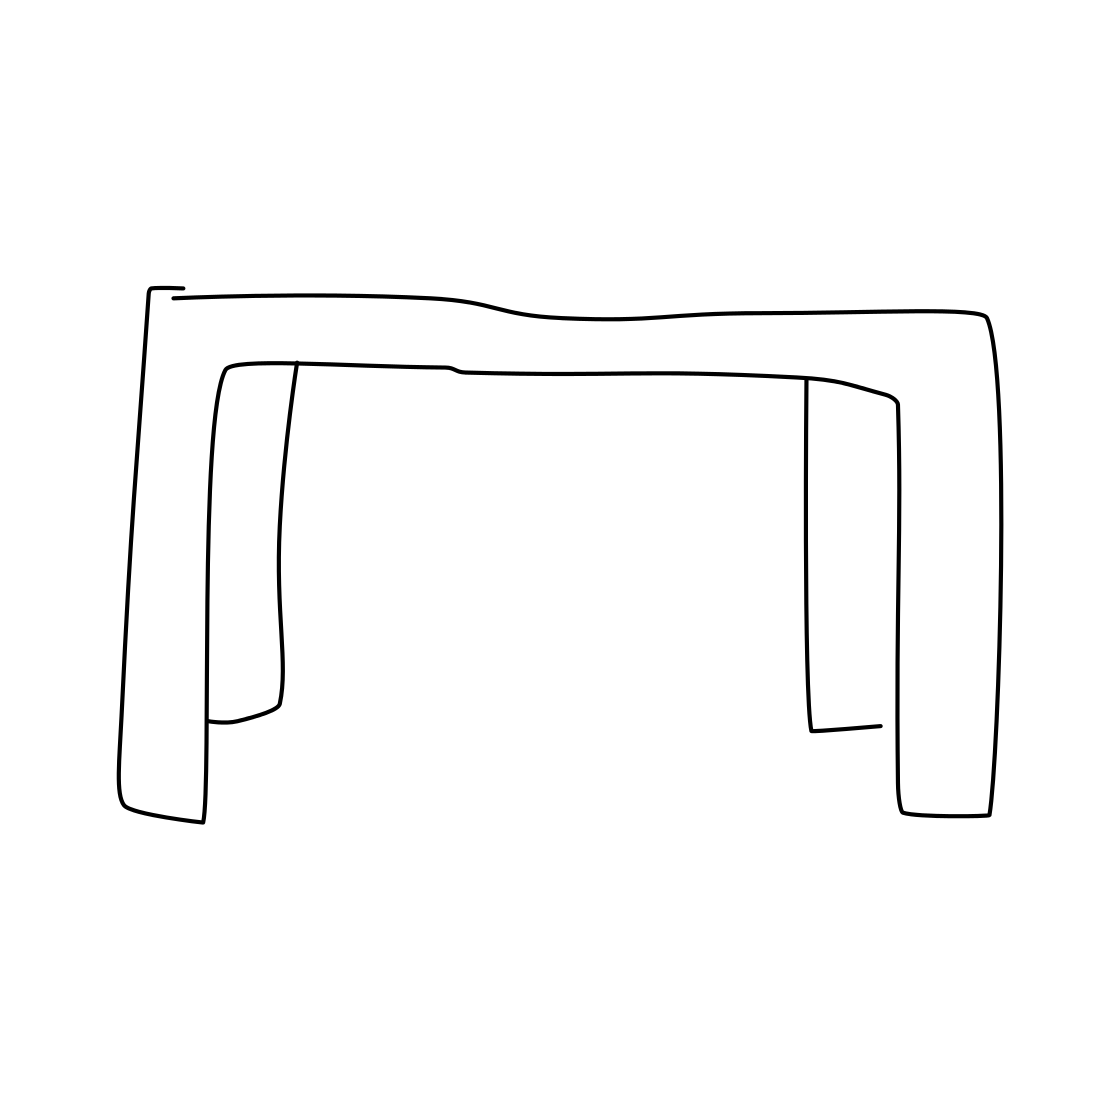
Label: table